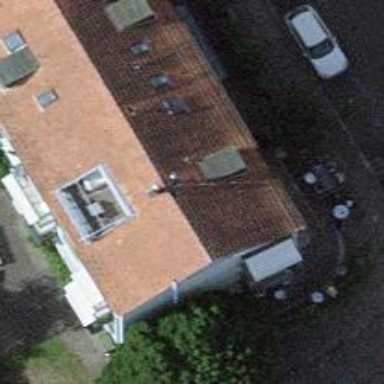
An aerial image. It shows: Pub.